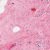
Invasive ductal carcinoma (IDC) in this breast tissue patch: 0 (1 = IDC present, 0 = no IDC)